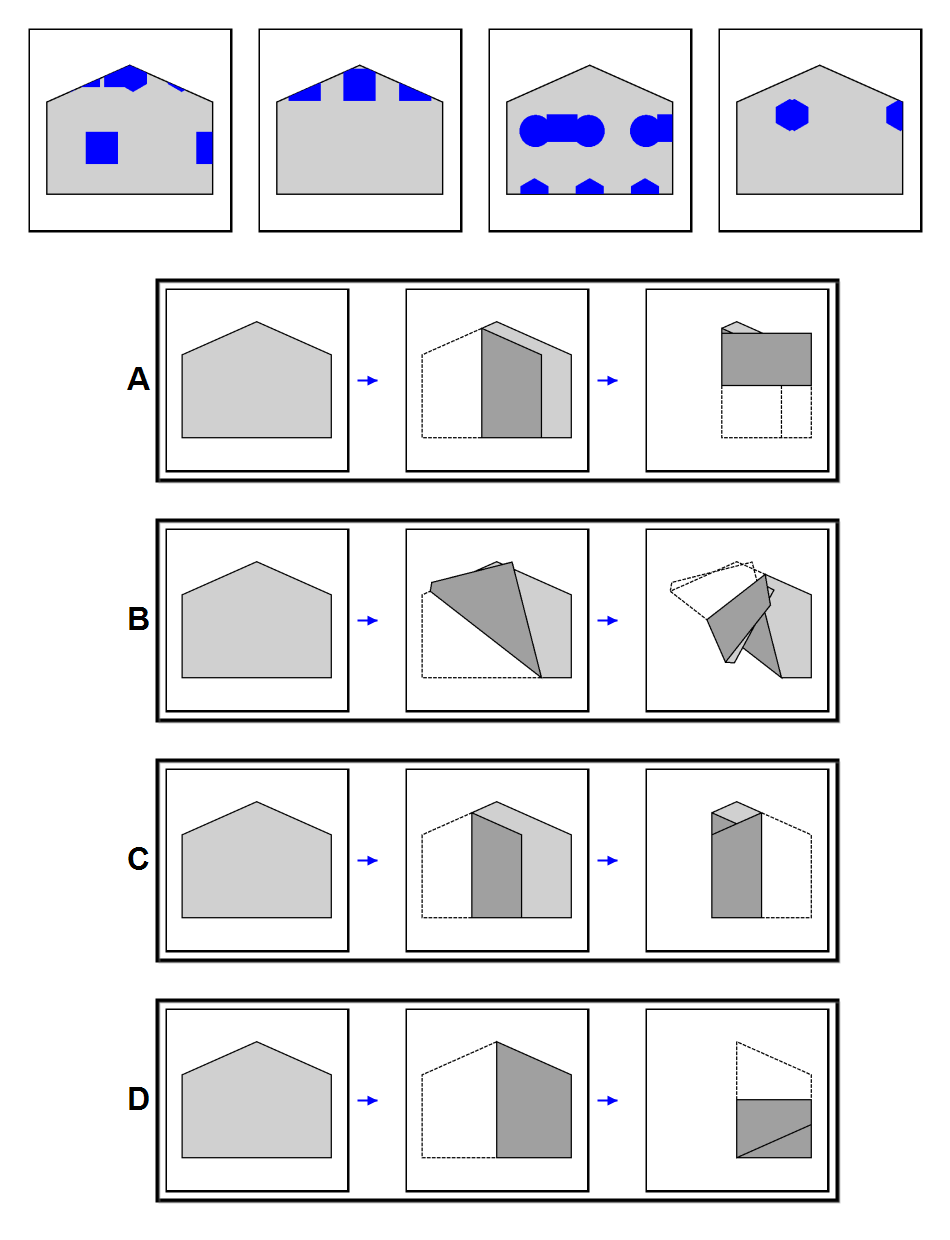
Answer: C